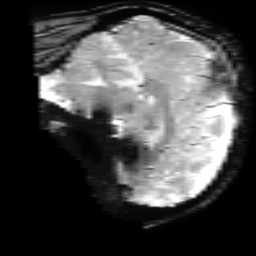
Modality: T2starw
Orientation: sagittal
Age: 49
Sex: male
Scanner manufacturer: ge
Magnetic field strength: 3 T
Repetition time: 0.65 s
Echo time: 0.02 s